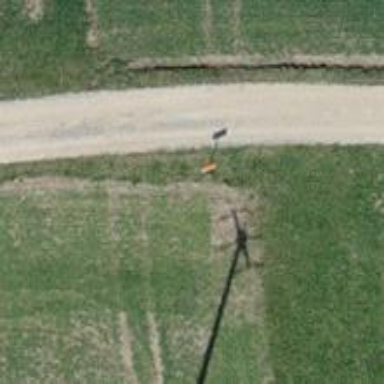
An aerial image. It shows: View of pole with roofed pipeline marker.